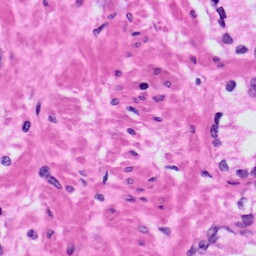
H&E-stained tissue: Prostate